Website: ulta-beauty
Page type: customer-info-address
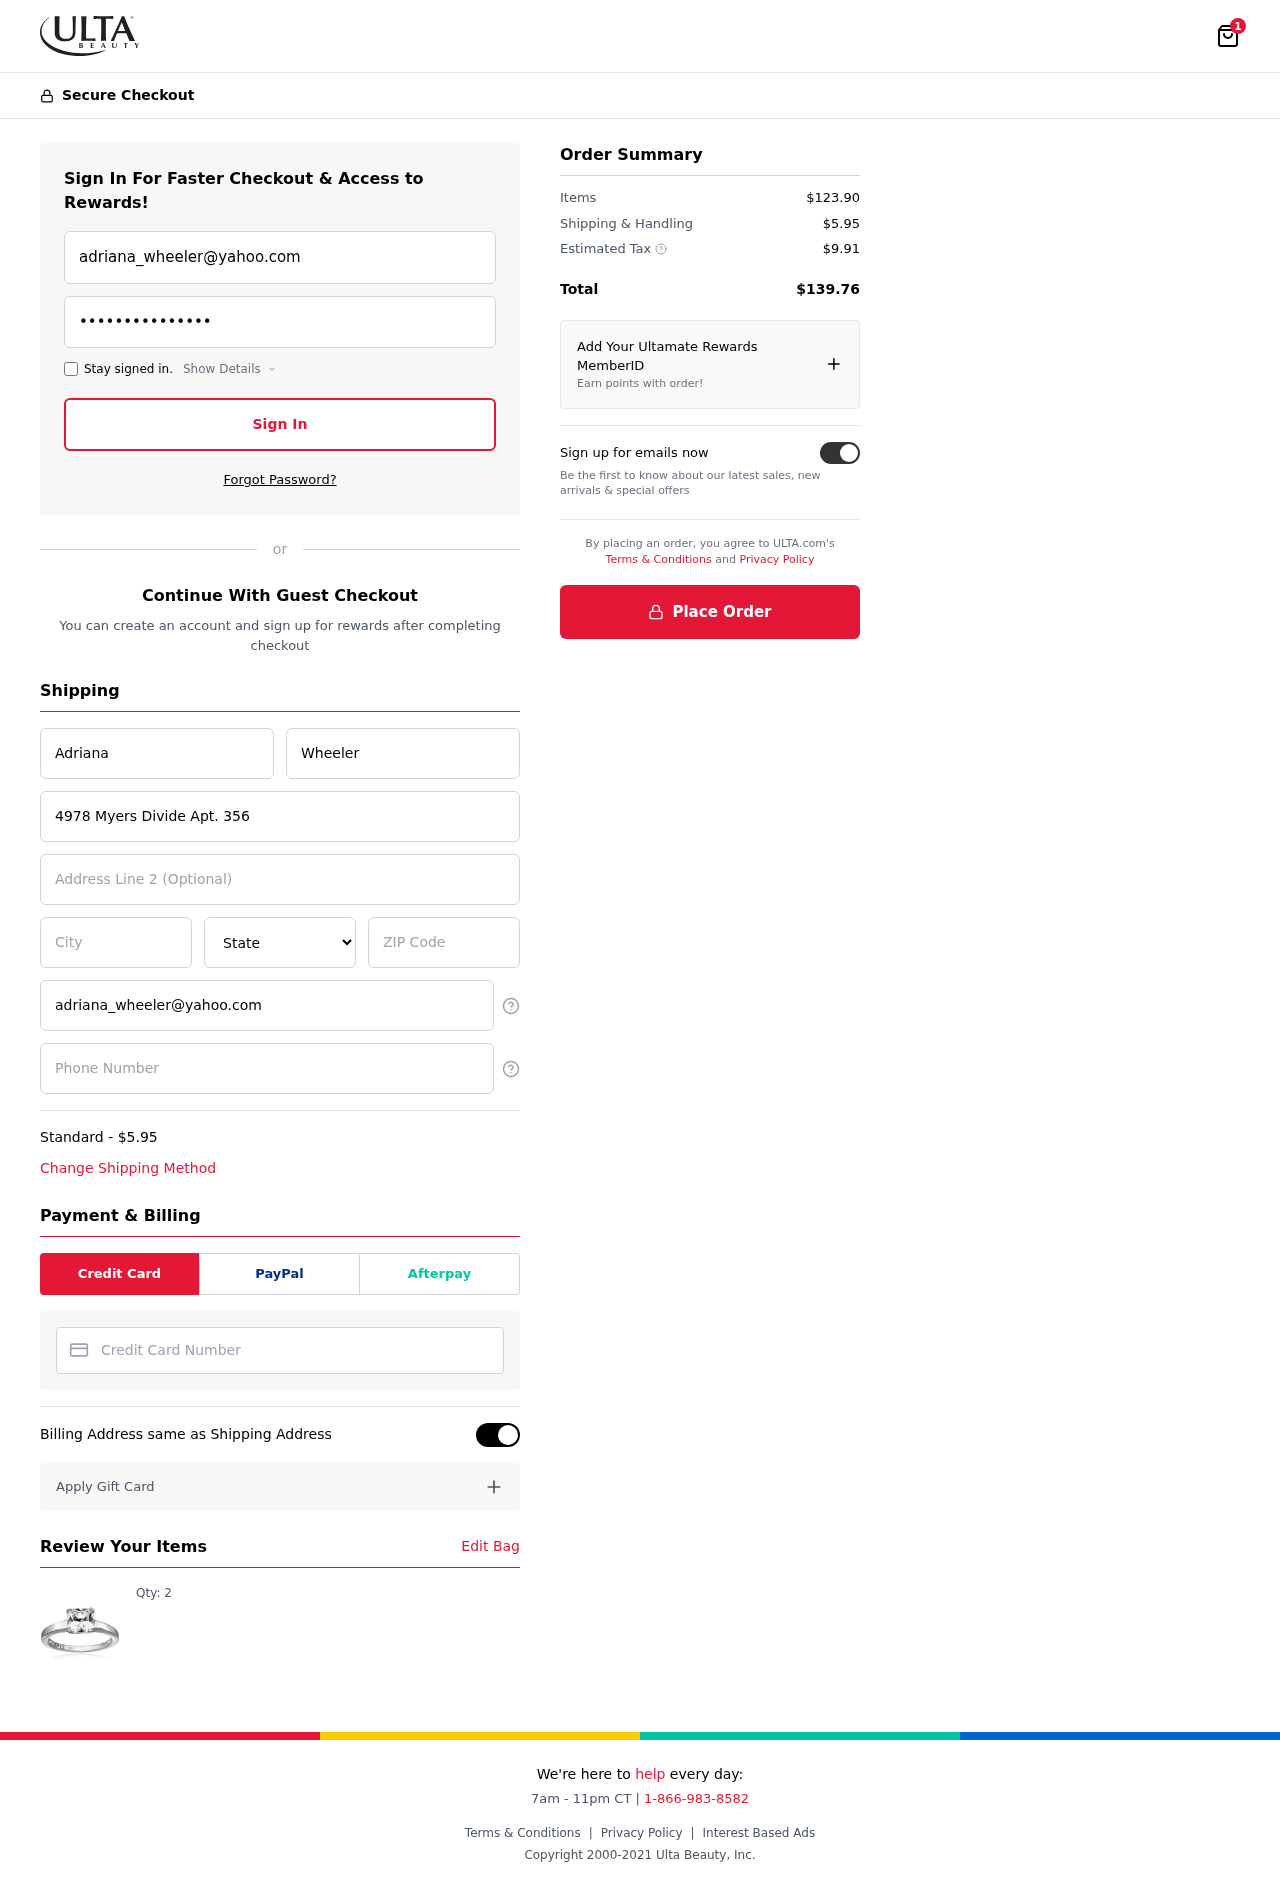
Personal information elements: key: PII_CARD_NUMBER
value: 2283 6262 2331 5728
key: PII_CITY
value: Walkerland
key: PII_EMAIL
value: adriana_wheeler@yahoo.com
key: PII_FIRSTNAME
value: Adriana
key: PII_LASTNAME
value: Wheeler
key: PII_PHONE
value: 5384971424
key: PII_POSTCODE
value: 14299
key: PII_STATE
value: Nebraska
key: PII_STREET
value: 4978 Myers Divide Apt. 356
Product elements: key: PRODUCT1_QUANTITY
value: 2
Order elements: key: ORDER_NUM_ITEMS
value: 1
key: ORDER_SHIPPING_COST
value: $5.95
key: ORDER_ITEMS_TOTAL
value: $123.90
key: ORDER_SHIPPING_COST2
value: $5.95
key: ORDER_TAX
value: $9.91
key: ORDER_TOTAL
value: $139.76